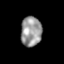
Tissue: skin
Cell type: Others
Senescence score: 0.769
Nuclear area (px): 612
Mean DAPI intensity: 152.003